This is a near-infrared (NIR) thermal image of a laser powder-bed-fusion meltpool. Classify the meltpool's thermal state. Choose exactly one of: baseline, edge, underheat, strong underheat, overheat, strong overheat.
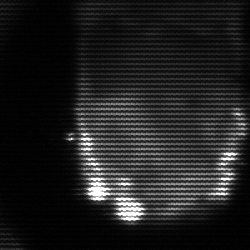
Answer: baseline